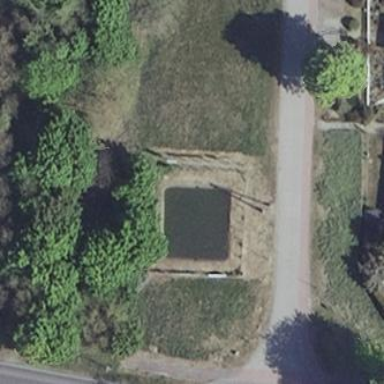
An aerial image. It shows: Fence.